Question: I am attempting to create a Tetris GUI. My friend wrote the backend. Up until now, we just had the tetris board (or grid as I refer to it in my code) print to the console window. In the code below I am setting up a JTable to act as the board for the Tetris game. I was wondering how I could get my JTable to render each grid element based on the grid passed from the Tetris 'game' declared in the top of the Window class. This grid is a 2D array of integer value which refer to colors enumerated in the Pieces class. Any suggestions? As of now it only prints one color.
I also posted some code for the Tetris class just so you can see the methods and parameters available there.
Here is my code (hopefully in SSCCE =p):
'''
public class Window {
JPanel cards;
final static String SPLASHSCREEN = "SplashScreen";
final static String MAINMENU = "MainMenu";
final static String TETRIS = "Tetris";
final static int GRID_ROW_HEIGHT = 30;
final static int NUM_ROWS = 20;
final static int NUM_COLS = 10;
JTable table = new JTable(new MyTableModel());
Tetris game = new Tetris();
public void addComponentToWindow(Container pane) {
// Create the "cards"
.
.
.
// SplashScreen setup
.
.
.
// MainMenu setup
.
.
.
// Tetris setup
final JButton startGame = new JButton("START GAME");
card3.setLayout(new GridBagLayout());
GridBagConstraints gbc2 = new GridBagConstraints();
gbc.gridx = 0;
gbc.gridy = 0;
gbc.insets = new Insets(2, 2, 2, 2);
card3.add(startGame, gbc2);
gbc.gridy = 1;
startGame.addActionListener(new ActionListener() {
@Override
public void actionPerformed(ActionEvent e) {
table.setDefaultRenderer(Object.class, new MyRenderer());
table.setRowHeight(GRID_ROW_HEIGHT);
table.setFocusable(false);
table.setRowSelectionAllowed(false);
for (int i = 0; i < game.getNumCols(); i++) {
table.getColumnModel().getColumn(i).setPreferredWidth(table.getRowHeight());
}
card3.add(table);
card3.remove(0); //Removes button
card3.revalidate(); //Redraws graphics
}
});
// Sets up layout
cards = new JPanel(new CardLayout());
cards.add(card1, SPLASHSCREEN);
cards.add(card2, MAINMENU);
cards.add(card3, TETRIS);
// Creates the actual window
pane.add(cards, BorderLayout.CENTER);
}
public Color getTableCellBackground(JTable table, int row, int col) {
TableCellRenderer renderer = table.getCellRenderer(row, col);
Component component = table.prepareRenderer(renderer, row, col);
return component.getBackground();
}
class MyRenderer implements TableCellRenderer {
public Component getTableCellRendererComponent(JTable table, Object value, boolean isSelected, boolean hasFocus, int row, int column) {
JTextField editor = new JTextField();
if (value != null) {
editor.setText(value.toString());
}
if (game.getCur_color().getKey() == 0) {
editor.setBackground(Color.WHITE);
}
else if (game.getCur_color().getKey() == 1) {
editor.setBackground(Color.RED);
}
else if (game.getCur_color().getKey() == 2) {
editor.setBackground(Color.GREEN);
}
else if (game.getCur_color().getKey() == 3) {
editor.setBackground(Color.BLUE);
}
else if (game.getCur_color().getKey() == 4) {
editor.setBackground(Color.YELLOW);
}
return editor;
}
}
@SuppressWarnings("serial")
class MyTableModel extends AbstractTableModel {
public int getColumnCount() {
return NUM_COLS;
}
public int getRowCount() {
return NUM_ROWS;
}
public Object getValueAt(int row, int col) {
return null;
}
}
}
'''
Tetris Class:
'''
public class Tetris
{
int NUM_ROWS = 20;
int NUM_COLS = 10;
int grid[][];
int cur_row;
int cur_col;
Pieces cur_color;
Style cur_style;
Pieces next_color;
Style next_style;
boolean over;
public Tetris()
{
grid = new int[10][20];
for(int i = 0; i < 10; i ++)
{
for(int j = 0; j < 20; j ++)
{
grid[i][j] = Pieces.BLANK.getKey();
}
}
next_color = Pieces.createColor();
next_style = Style.createStyle();
over = false;
create_Piece();
}
public void createPiece(){...}
public void setPiece(){...}
public void removeRow(){...}
}
'''
Along with the moveLeft, moveRight, moveDown, rotateLeft, rotateRight, printGame, and getters and setters for all fields. All the methods in the Tetris class were tested in the console and work correctly. Here is an output of what I have so far. Each time the color is different and I am pretty sure I know why, but I am having trouble thinking of how to color each cell based on the grid array created in the Tetris class.

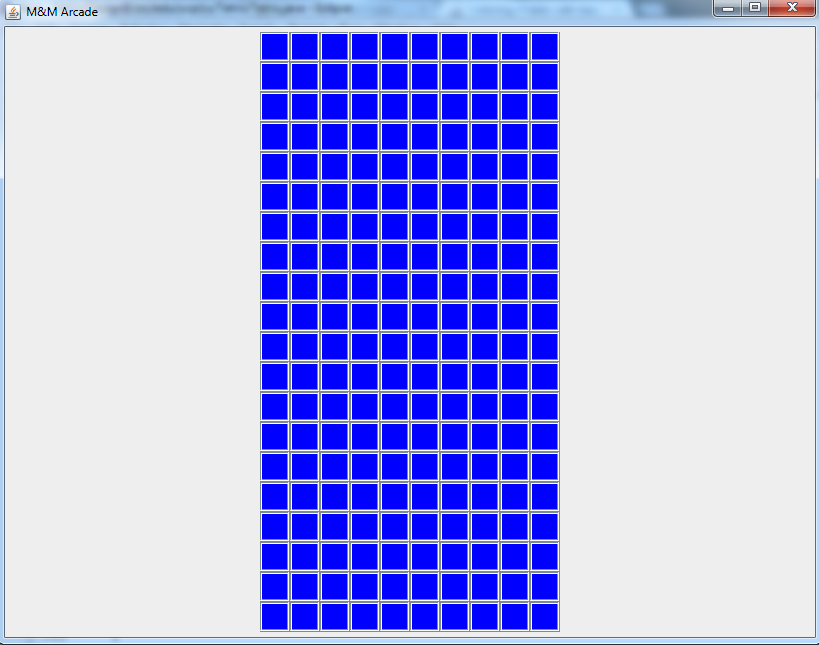
Answer: This purely a proof of concept.
Basically, you already have a model of the game board. You need to be able to model that back to the screen.
I would wrap your board model in a 'TableModel' and together with 'TableCellRenderer', allow the two to work together.
The all you need to do, is update the table model accordingly when the board data changes.
If you write your relationships correctly, the border will notify the table model, which will notify the table.

'''
import java.awt.BorderLayout;
import java.awt.Color;
import java.awt.Component;
import java.awt.EventQueue;
import java.awt.GridBagLayout;
import java.awt.event.ActionEvent;
import java.awt.event.ActionListener;
import java.util.Enumeration;
import javax.swing.JFrame;
import javax.swing.JPanel;
import javax.swing.JTable;
import javax.swing.Timer;
import javax.swing.UIManager;
import javax.swing.UnsupportedLookAndFeelException;
import javax.swing.table.AbstractTableModel;
import javax.swing.table.DefaultTableCellRenderer;
import javax.swing.table.TableColumn;
public class TetrisTable {
public static void main(String[] args) {
new TetrisTable();
}
public TetrisTable() {
EventQueue.invokeLater(new Runnable() {
@Override
public void run() {
try {
UIManager.setLookAndFeel(UIManager.getSystemLookAndFeelClassName());
} catch (ClassNotFoundException | InstantiationException | IllegalAccessException | UnsupportedLookAndFeelException ex) {
}
JFrame frame = new JFrame("Testing");
frame.setDefaultCloseOperation(JFrame.EXIT_ON_CLOSE);
frame.setLayout(new BorderLayout());
frame.add(new TestPane());
frame.pack();
frame.setLocationRelativeTo(null);
frame.setVisible(true);
}
});
}
public class TestPane extends JPanel {
private JTable table;
private TetrisTabelModel model;
private int currentRow = 0;
private int blockHeight = 3;
private int blockWidth = 3;
public TestPane() {
model = new TetrisTabelModel();
table = new JTable(model);
table.setDefaultRenderer(Integer.class, new TetrisTabelCellRenderer());
table.setRowHeight(24);
Enumeration<TableColumn> columns = table.getColumnModel().getColumns();
while (columns.hasMoreElements()) {
TableColumn column = columns.nextElement();
column.setPreferredWidth(24);
column.setMinWidth(24);
column.setMaxWidth(24);
column.setWidth(24);
}
setLayout(new GridBagLayout());
add(table);
Timer timer = new Timer(500, new ActionListener() {
@Override
public void actionPerformed(ActionEvent e) {
int col = (model.getColumnCount() - blockWidth) / 2;
int row = currentRow - blockHeight;
if (row + blockHeight >= model.getRowCount()) {
((Timer) e.getSource()).stop();
} else {
drawShape(row, col, 0);
currentRow++;
row = currentRow - blockHeight;
drawShape(row, col, 3);
}
}
public void drawShape(int row, int col, int color) {
for (int index = 0; index < blockHeight; index++) {
if (row >= 0 && row < model.getRowCount()) {
switch (index) {
case 0:
case 1:
model.setValueAt(color, row, col);
break;
case 2:
model.setValueAt(color, row, col);
model.setValueAt(color, row, col + 1);
model.setValueAt(color, row, col + 2);
break;
}
}
row++;
}
}
});
timer.setRepeats(true);
timer.setCoalesce(true);
timer.start();
}
}
public class TetrisTabelModel extends AbstractTableModel {
private int[][] values;
public TetrisTabelModel() {
values = new int[20][10];
}
@Override
public int getRowCount() {
return values.length;
}
@Override
public int getColumnCount() {
return values[0].length;
}
@Override
public Class<?> getColumnClass(int columnIndex) {
return Integer.class;
}
@Override
public Object getValueAt(int rowIndex, int columnIndex) {
return values[rowIndex][columnIndex];
}
@Override
public void setValueAt(Object aValue, int rowIndex, int columnIndex) {
values[rowIndex][columnIndex] = (int) aValue;
fireTableCellUpdated(rowIndex, columnIndex);
}
}
public class TetrisTabelCellRenderer extends DefaultTableCellRenderer {
@Override
public Component getTableCellRendererComponent(JTable table, Object value, boolean isSelected, boolean hasFocus, int row, int column) {
super.getTableCellRendererComponent(table, "", false, false, row, column);
setOpaque(true);
if (value != null) {
if (value == 0) {
setBackground(Color.WHITE);
} else if (value == 1) {
setBackground(Color.RED);
} else if (value == 2) {
setBackground(Color.GREEN);
} else if (value == 3) {
setBackground(Color.BLUE);
} else if (value == 4) {
setBackground(Color.YELLOW);
}
} else {
setBackground(Color.DARK_GRAY);
}
return this;
}
}
}
'''